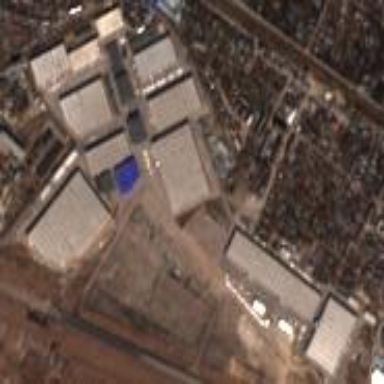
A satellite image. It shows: Industrial area.